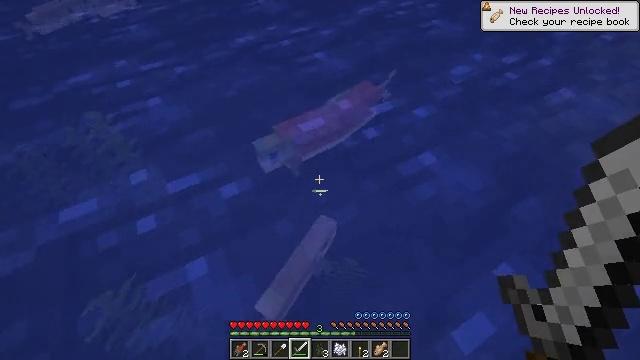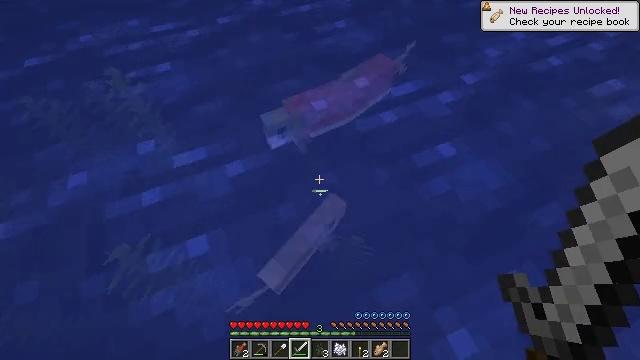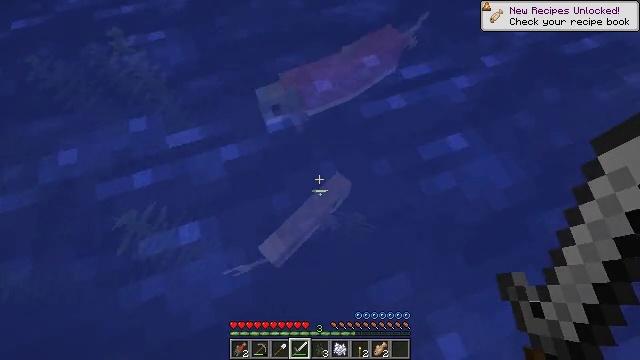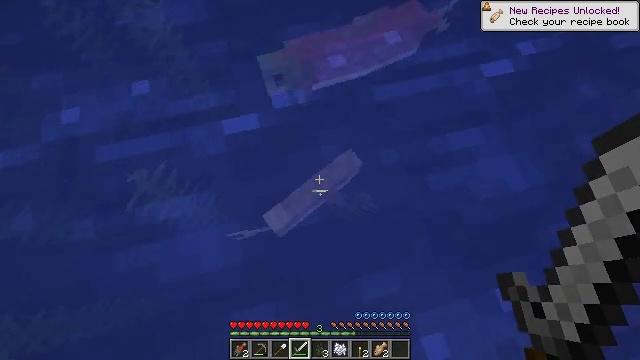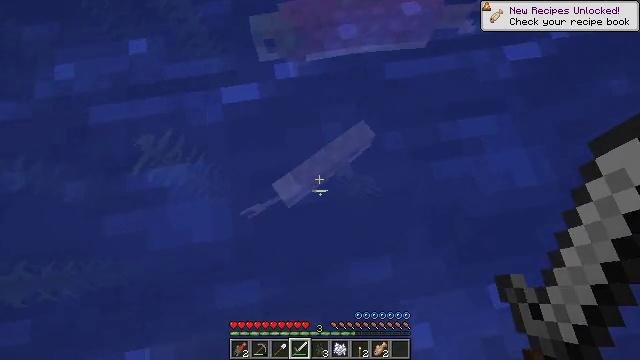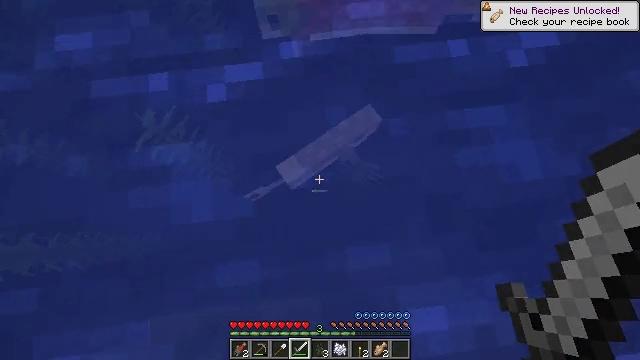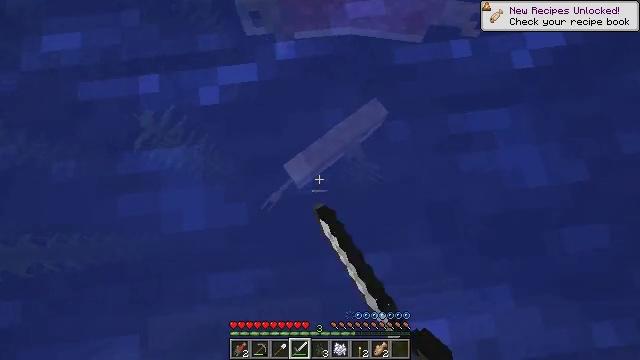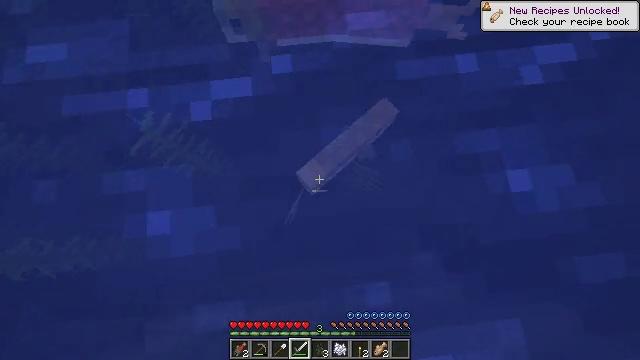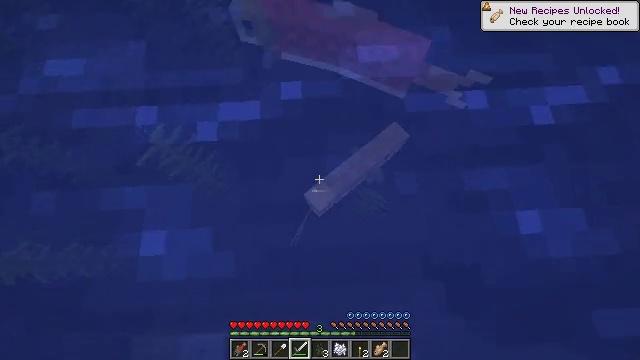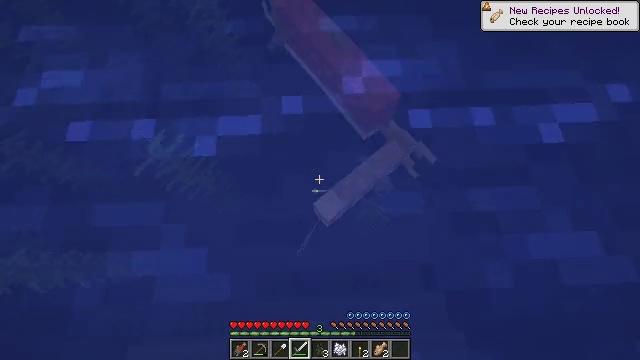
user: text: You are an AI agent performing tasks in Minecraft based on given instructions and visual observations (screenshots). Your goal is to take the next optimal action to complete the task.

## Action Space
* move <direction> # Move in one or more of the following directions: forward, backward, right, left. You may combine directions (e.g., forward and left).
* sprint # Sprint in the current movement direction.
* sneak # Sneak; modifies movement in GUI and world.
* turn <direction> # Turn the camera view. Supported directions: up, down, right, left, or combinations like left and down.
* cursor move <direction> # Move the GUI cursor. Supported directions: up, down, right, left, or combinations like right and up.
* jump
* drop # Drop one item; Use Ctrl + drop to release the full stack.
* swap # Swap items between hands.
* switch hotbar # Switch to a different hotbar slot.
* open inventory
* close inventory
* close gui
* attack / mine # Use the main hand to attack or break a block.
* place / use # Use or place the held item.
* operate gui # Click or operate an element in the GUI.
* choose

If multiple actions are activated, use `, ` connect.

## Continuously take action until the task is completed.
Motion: motion action
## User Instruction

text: Hunt fish.
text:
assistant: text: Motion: move forward, turn left and down
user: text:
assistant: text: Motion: move forward, turn left and down
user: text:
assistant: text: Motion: move forward, turn left and down
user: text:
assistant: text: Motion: move forward, turn left and down
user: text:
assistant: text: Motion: move forward, turn left and down, attack / mine
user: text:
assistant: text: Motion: move forward, attack / mine
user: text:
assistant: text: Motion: move forward, attack / mine
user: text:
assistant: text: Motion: move forward, turn left and up
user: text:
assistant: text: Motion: turn up
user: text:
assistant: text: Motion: attack / mine